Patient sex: M
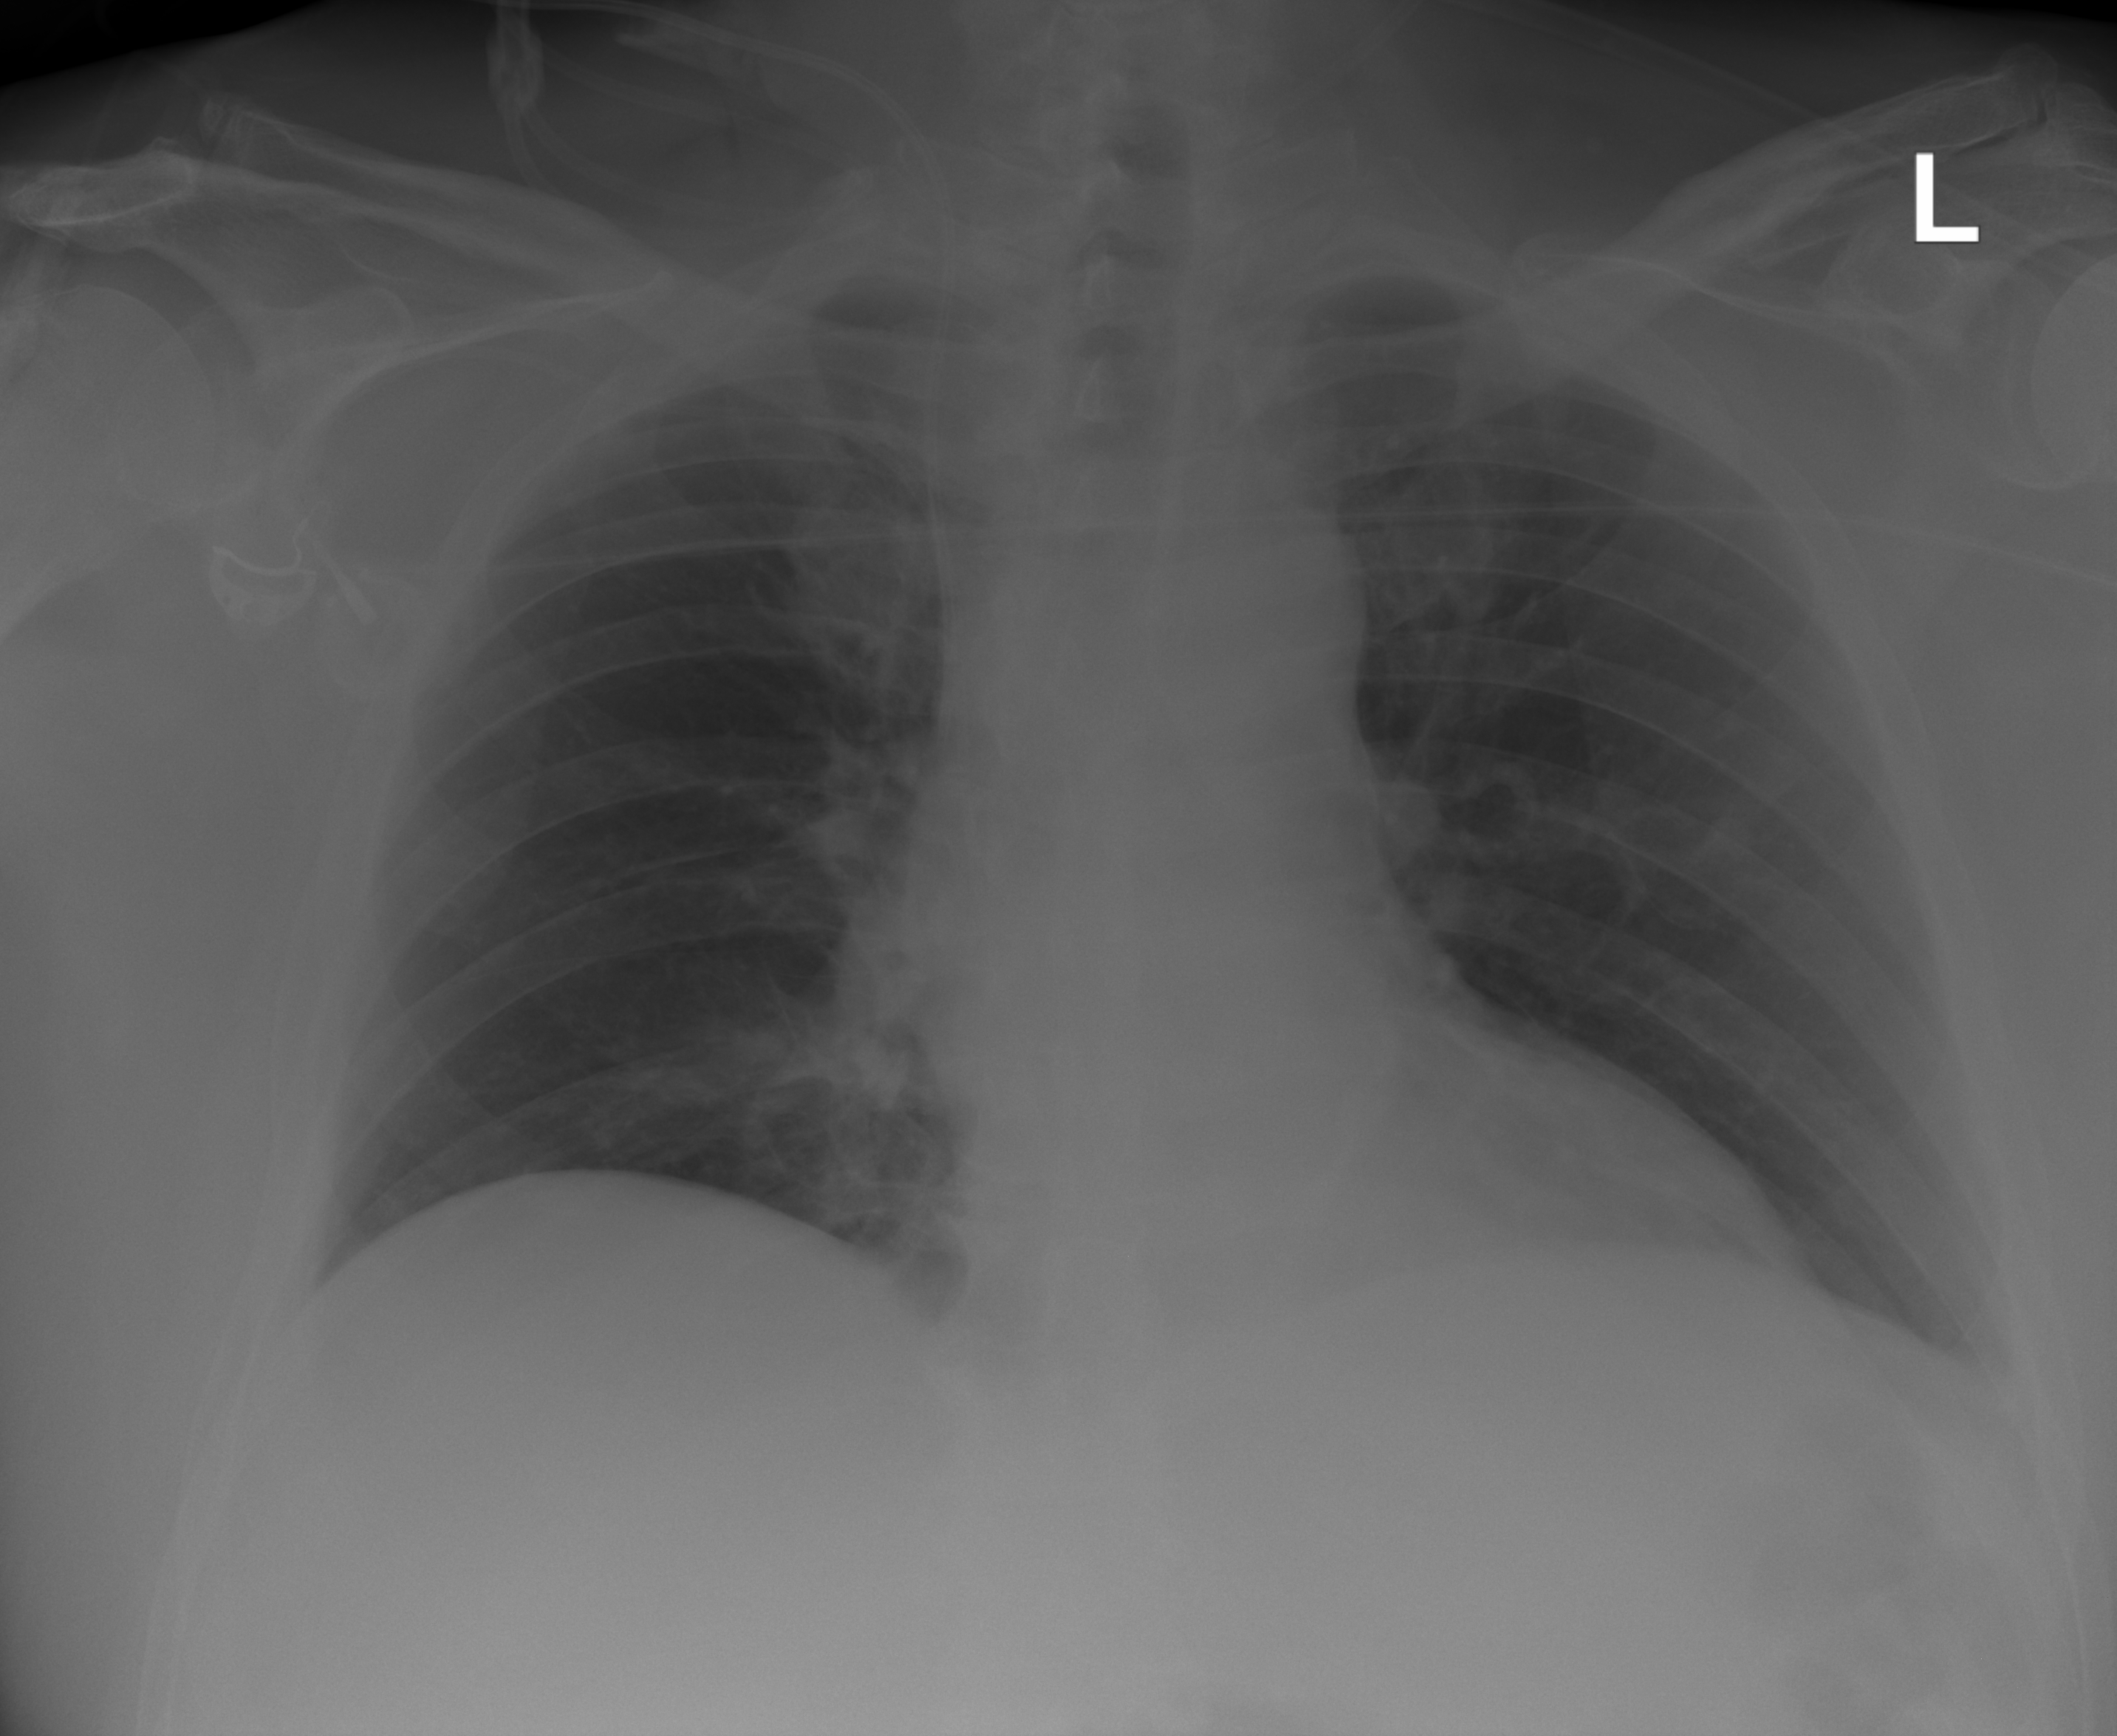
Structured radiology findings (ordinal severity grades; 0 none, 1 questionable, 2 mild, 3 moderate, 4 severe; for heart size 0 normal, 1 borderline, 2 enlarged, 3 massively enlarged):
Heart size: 0
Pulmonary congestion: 0
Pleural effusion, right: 0
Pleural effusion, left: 2
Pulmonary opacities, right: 0
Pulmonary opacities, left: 0
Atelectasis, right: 2
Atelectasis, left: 0